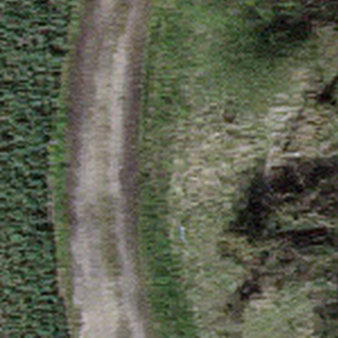
Label: other